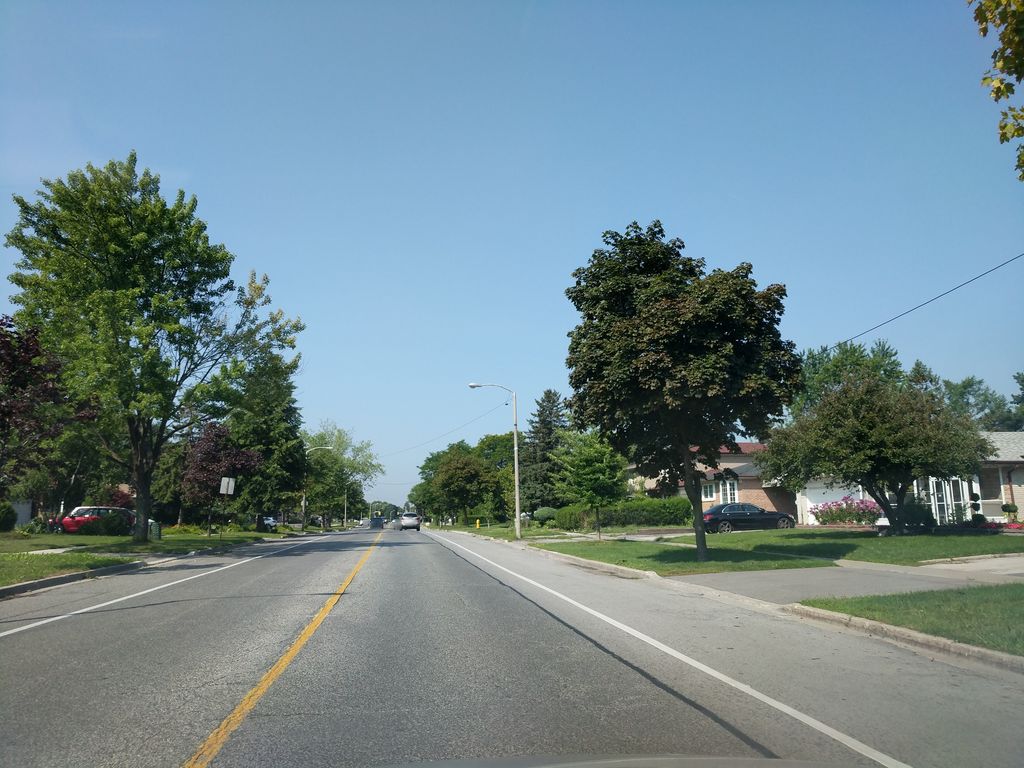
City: toronto